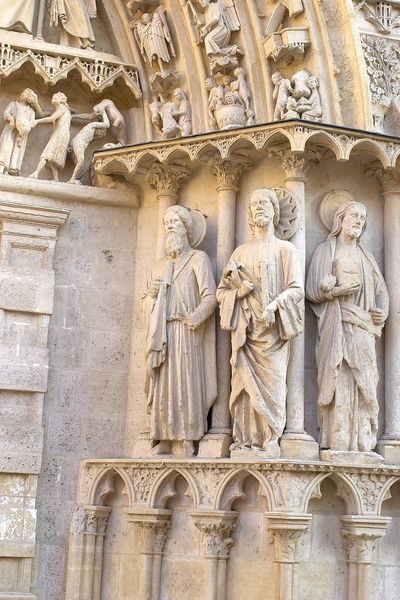
Titel: Kathedrale von Burgos
Künstler: Juan de Colonia
Standort: Burgos (EU - E); Burgos, Kathedrale (EU - E)
Schlagwörter: gott, menschen, ausschnitt, frankreich, marmor, männer, säule, säulen, gebäude, beige, architektur, bibel, stein, kirche, gewand, gotik, engel, skulptur, relief, figuren, detail, plastik, foto, bögen, umgang, dom, architrav, kapitelle, kapitell, fries, portal, sims, heiligenschein, skulpturen, statuen, sandstein, archivolten, gotisch, christus, jesus, teufel, romanik, baldachin, schriftrolle, konsolen, heilige, jünger, aureole, attribut, bauplastik, gewände, apostel, attribute, stufenportal, gewändefiguren, portalfiguren, autun